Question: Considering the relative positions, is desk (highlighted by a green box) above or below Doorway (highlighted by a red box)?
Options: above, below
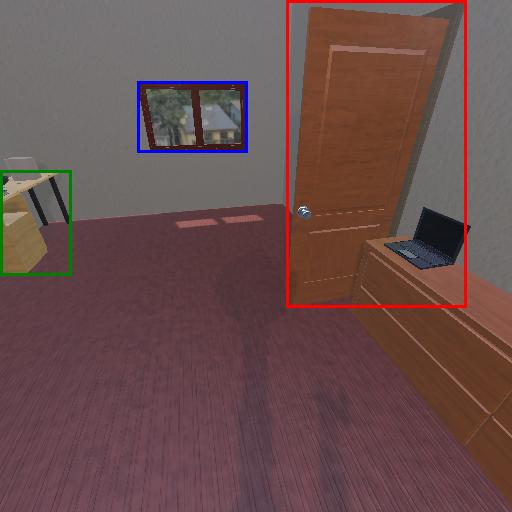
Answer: above